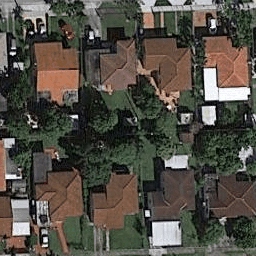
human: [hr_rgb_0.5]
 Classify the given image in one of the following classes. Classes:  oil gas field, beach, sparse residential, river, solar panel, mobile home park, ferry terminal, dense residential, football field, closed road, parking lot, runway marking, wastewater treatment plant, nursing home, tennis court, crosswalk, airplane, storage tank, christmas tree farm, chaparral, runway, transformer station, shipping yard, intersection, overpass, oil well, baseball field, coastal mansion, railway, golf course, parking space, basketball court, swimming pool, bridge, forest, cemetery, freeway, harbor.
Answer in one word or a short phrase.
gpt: dense residential